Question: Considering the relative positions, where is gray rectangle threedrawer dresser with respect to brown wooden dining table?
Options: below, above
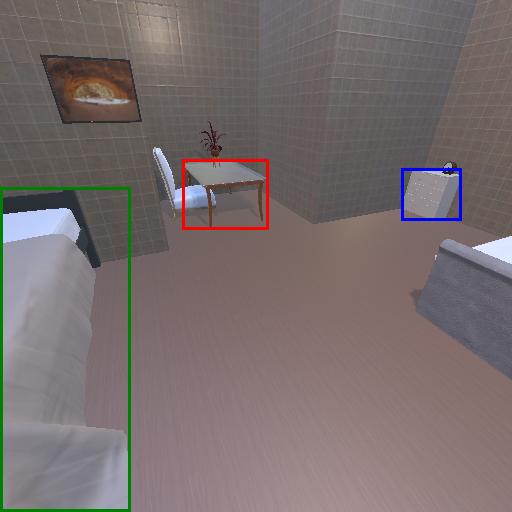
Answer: below